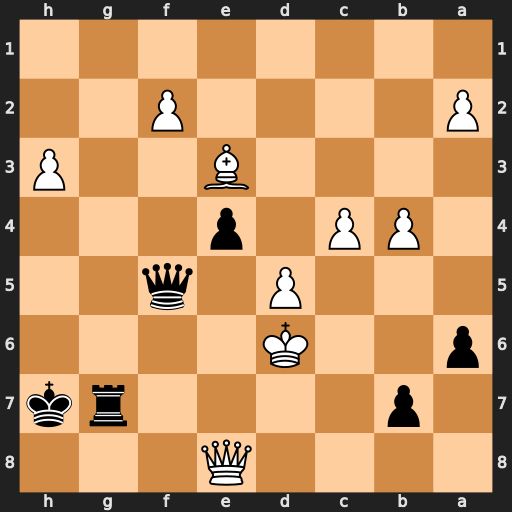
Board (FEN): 4Q3/1p4rk/p2K4/3P1q2/1PP1p3/4B2P/P4P2/8
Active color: b
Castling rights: -
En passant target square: -
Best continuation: Qf6+ Qe6 Qf8+ Ke5 Re7